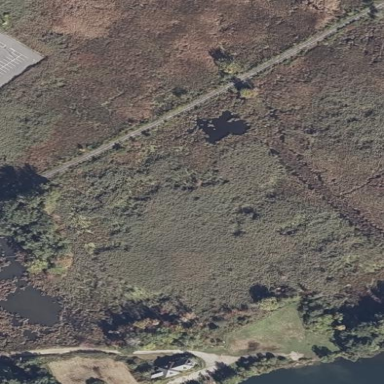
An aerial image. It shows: Bog wetland.